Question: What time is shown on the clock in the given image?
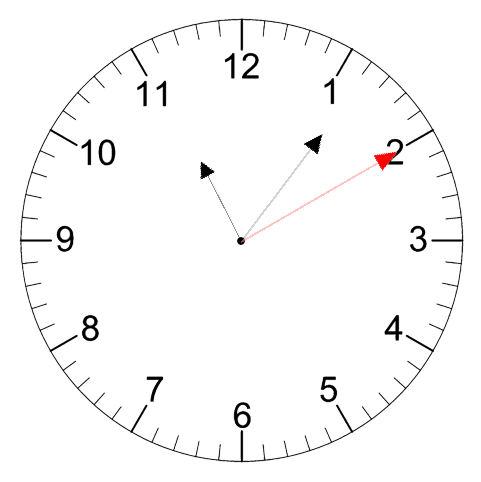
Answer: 11:06:10